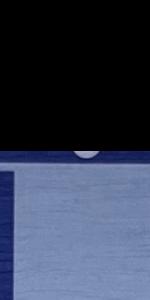
Label: Empty